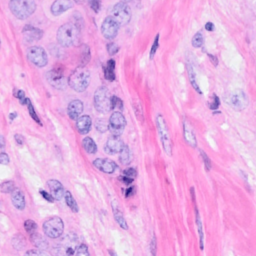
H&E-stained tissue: Breast